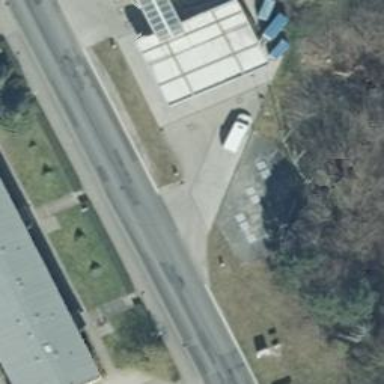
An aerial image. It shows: Emergency access point on the road.